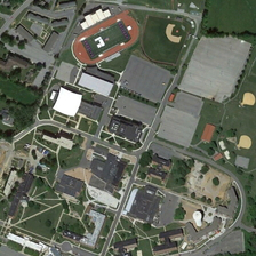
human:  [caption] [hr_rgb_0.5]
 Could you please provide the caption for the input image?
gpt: Green meadow and trees, grey Road, red runway and black building.

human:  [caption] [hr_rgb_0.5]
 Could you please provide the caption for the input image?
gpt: There are buildings, playgrounds, trees, meadows, roads.

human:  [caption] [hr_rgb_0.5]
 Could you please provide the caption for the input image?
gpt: There are buildings, playgrounds, trees, grass and roads.

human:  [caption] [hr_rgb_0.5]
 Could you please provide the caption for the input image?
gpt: It's green grass and trees, grey roads, red runways and black buildings.

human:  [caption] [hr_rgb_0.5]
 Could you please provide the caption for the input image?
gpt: there are buildings, playground, trees, lawns and streets.